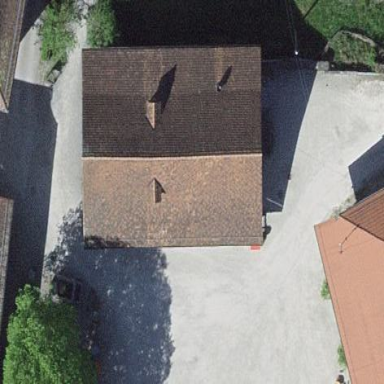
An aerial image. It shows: Building with gabled roof.